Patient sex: M
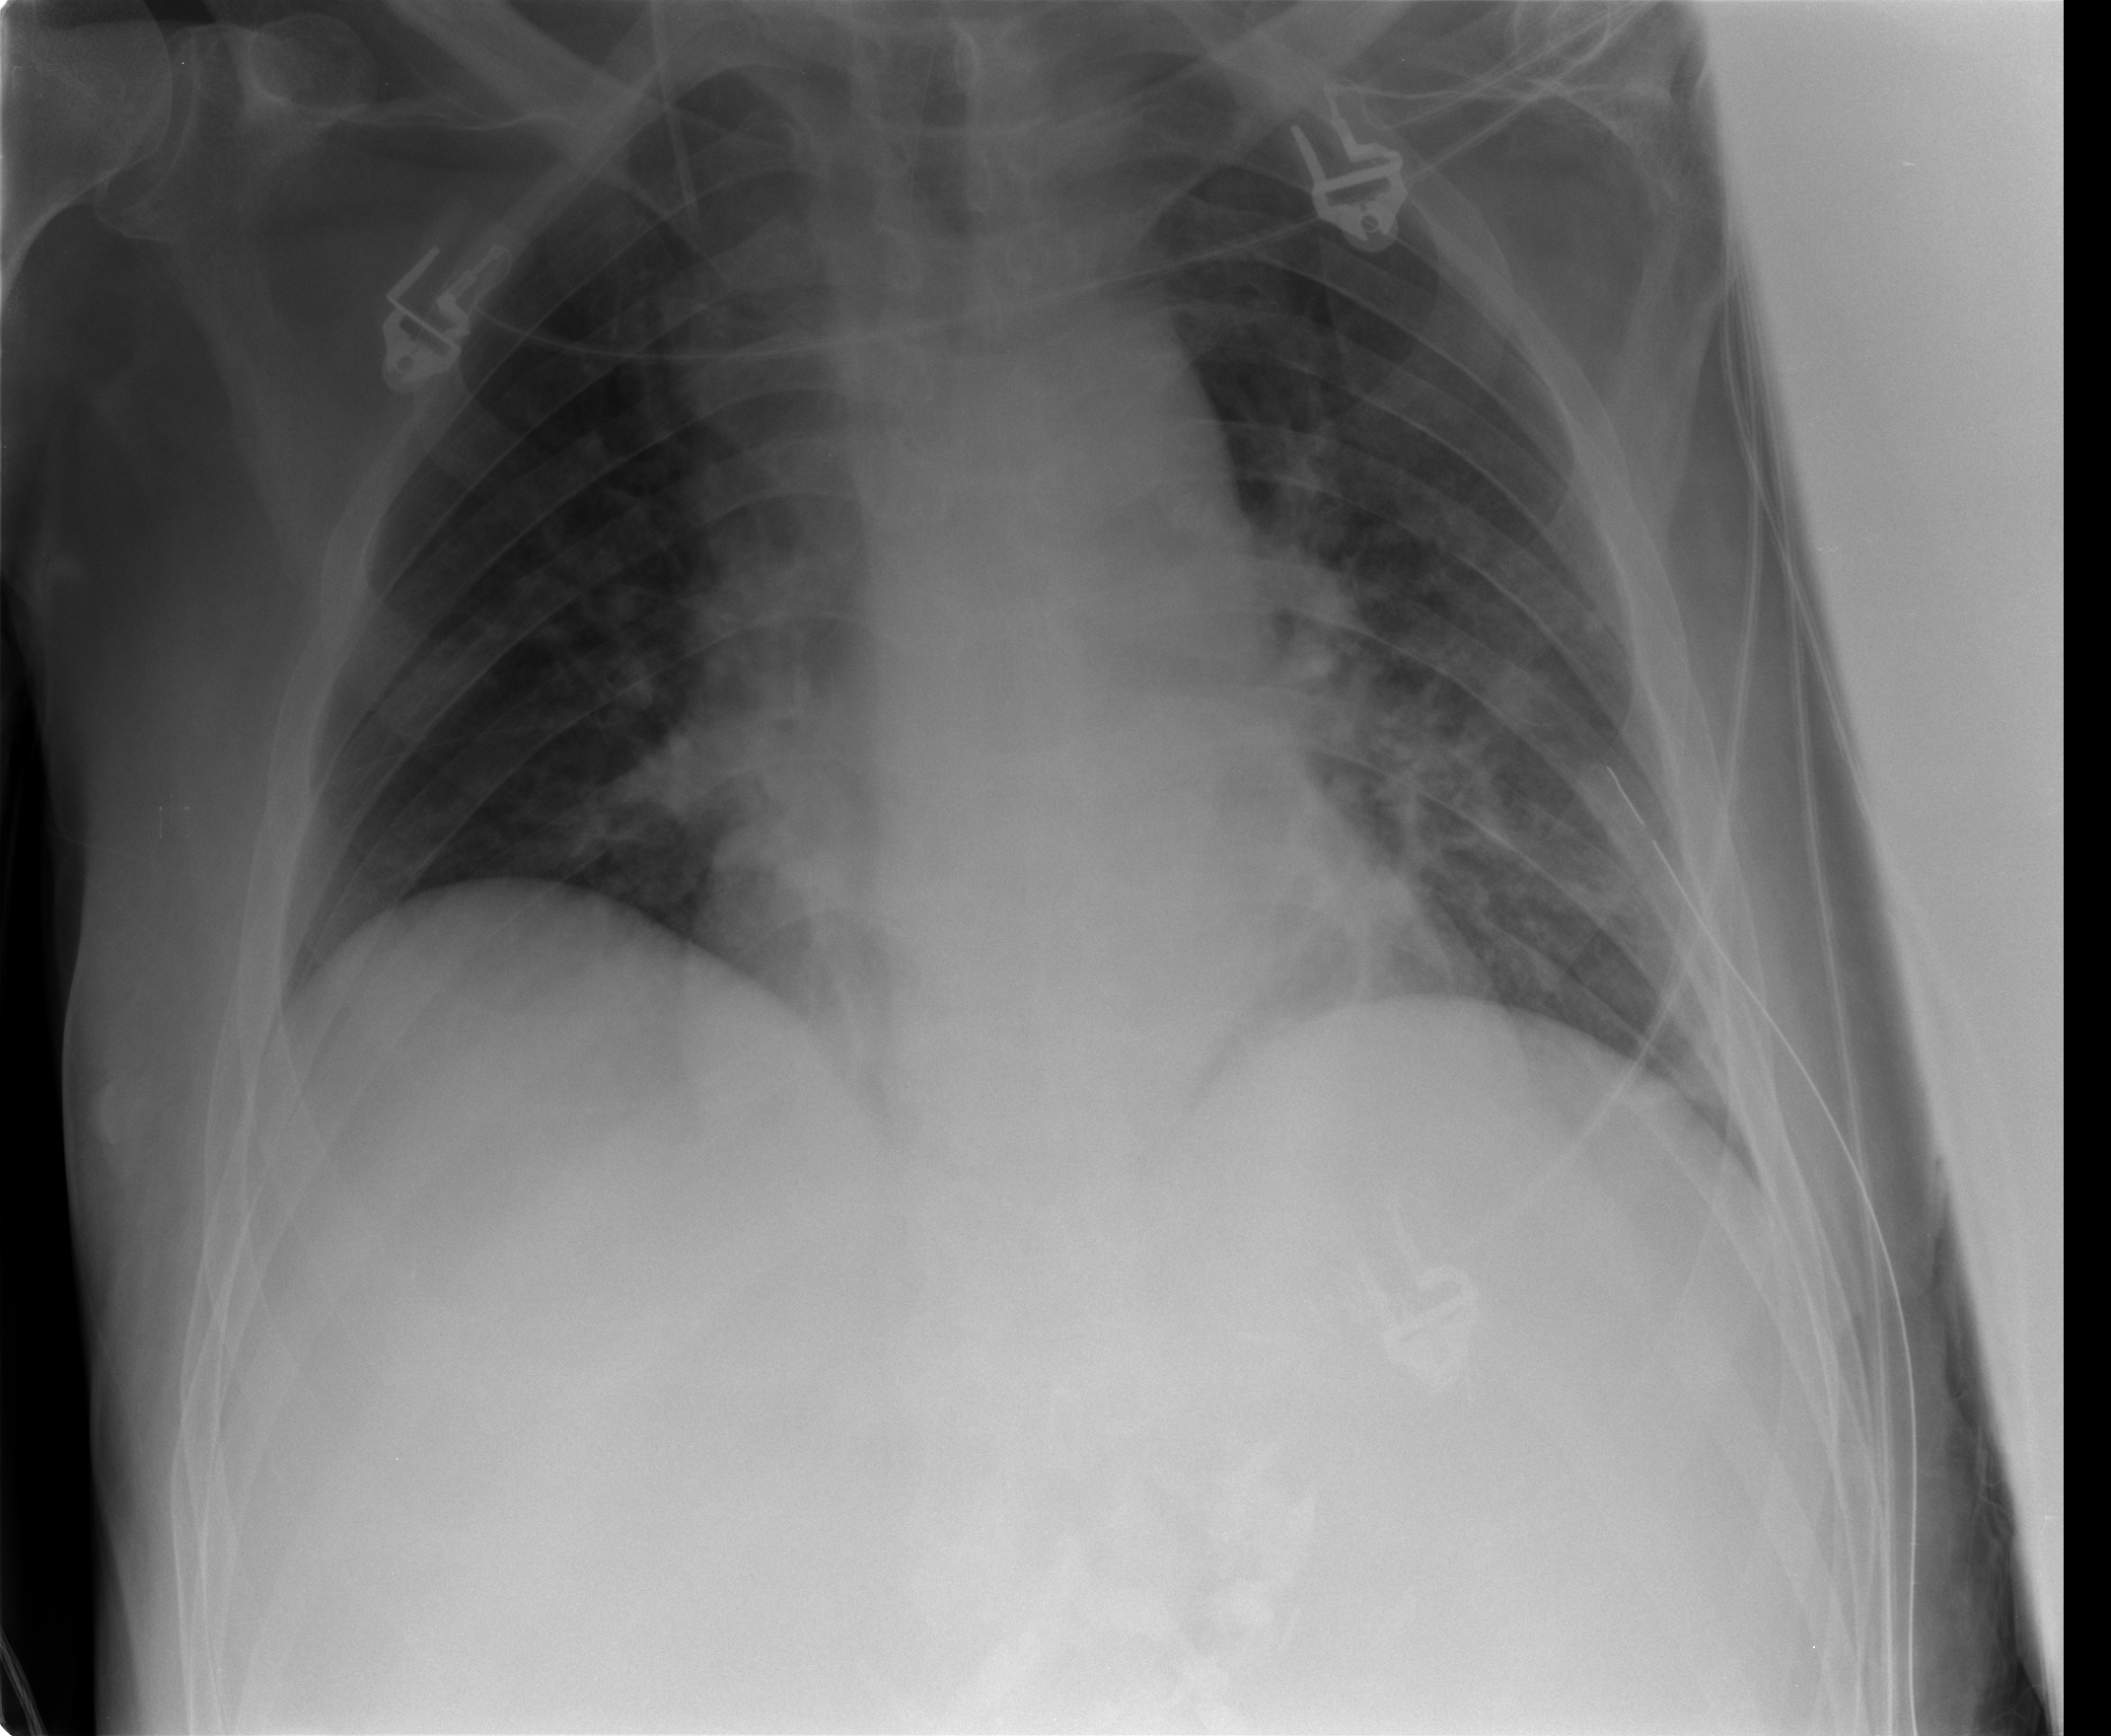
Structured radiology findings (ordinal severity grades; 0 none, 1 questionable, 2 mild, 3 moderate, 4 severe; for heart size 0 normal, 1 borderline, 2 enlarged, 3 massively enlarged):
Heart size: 0
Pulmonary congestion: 0
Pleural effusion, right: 0
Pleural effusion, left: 0
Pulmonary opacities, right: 0
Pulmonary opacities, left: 1
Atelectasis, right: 2
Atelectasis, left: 2